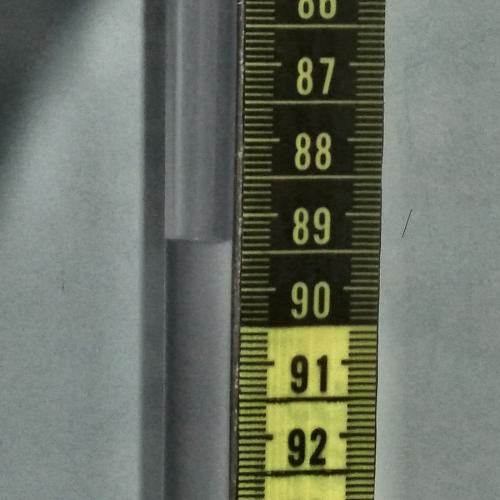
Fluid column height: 89.4 cm